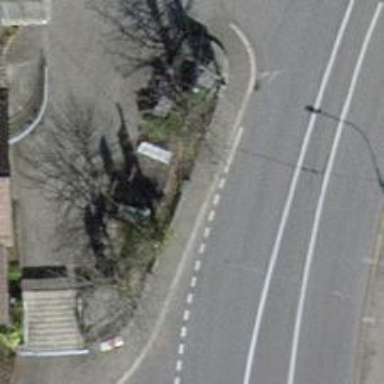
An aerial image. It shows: Bench.